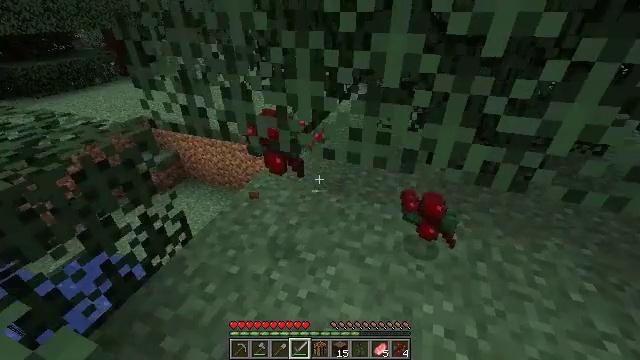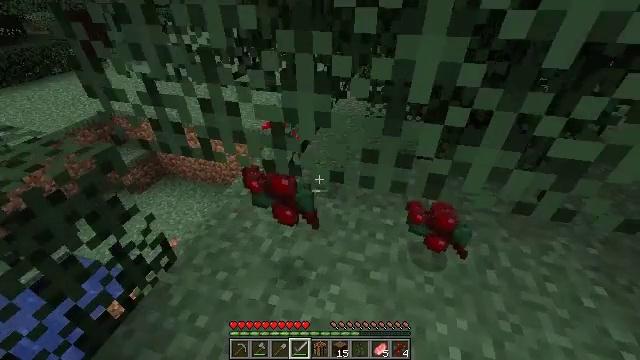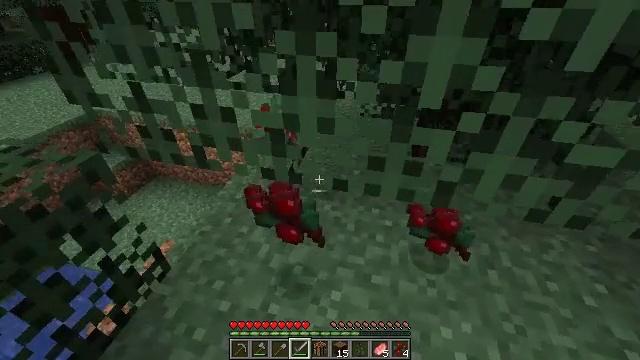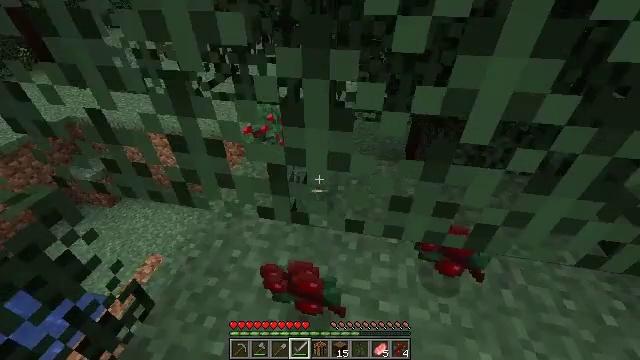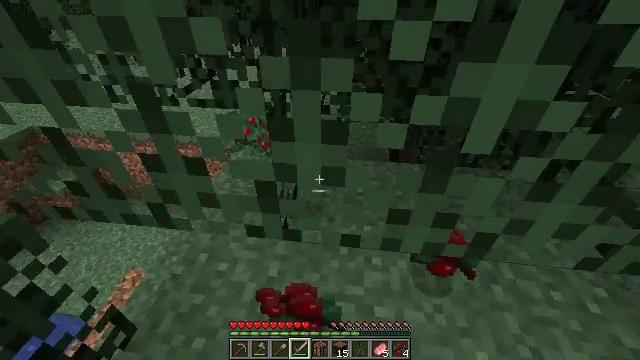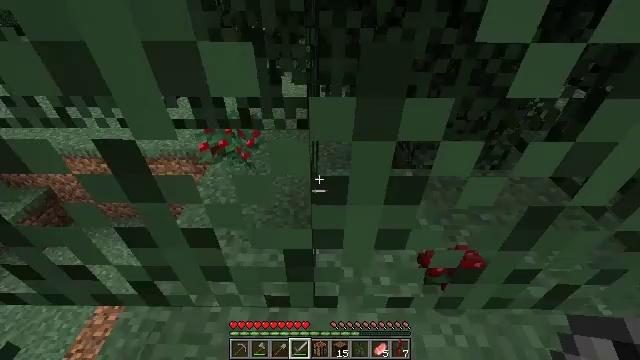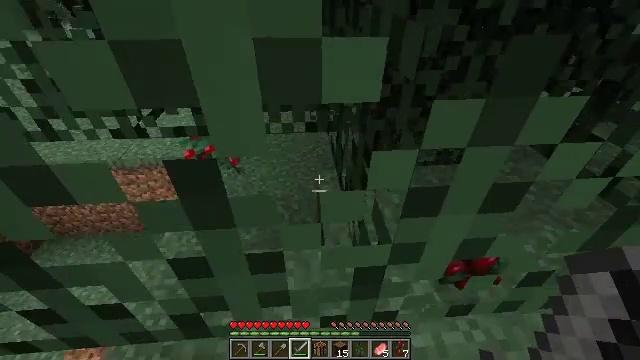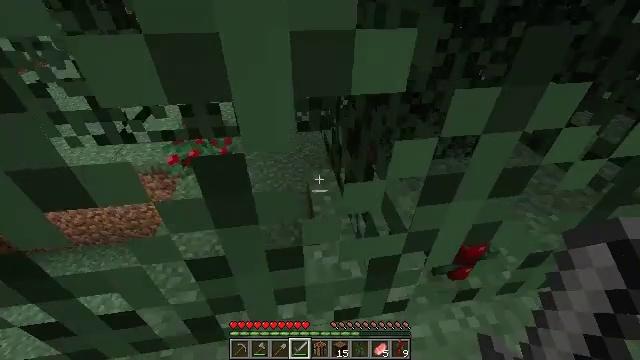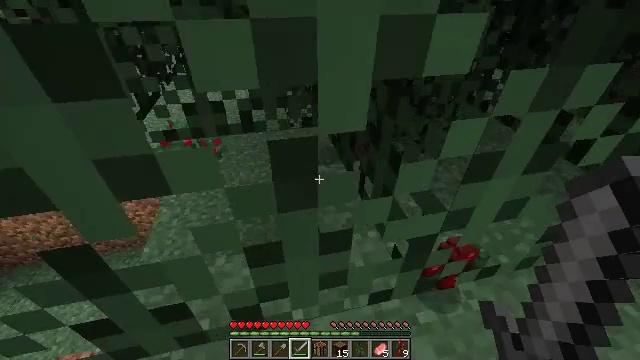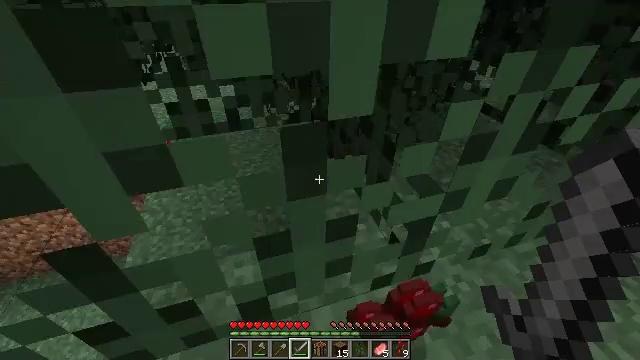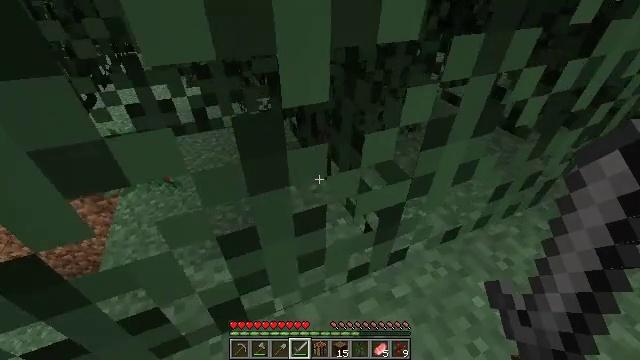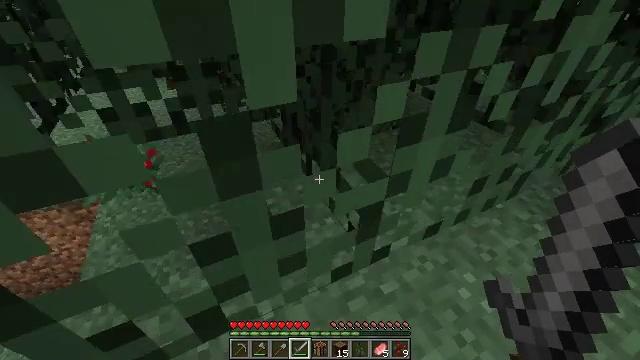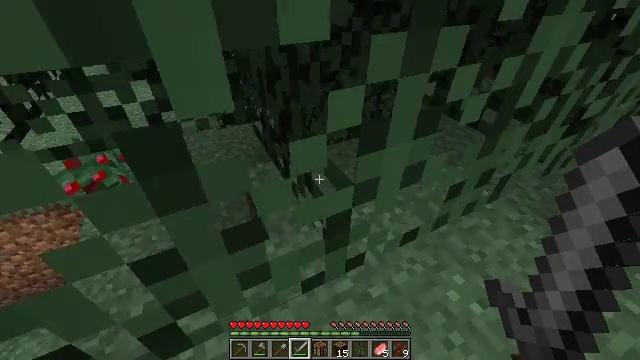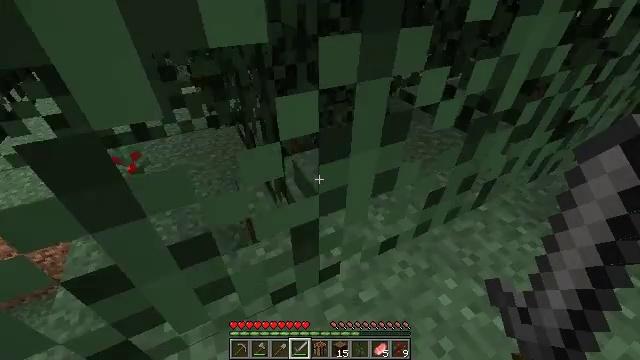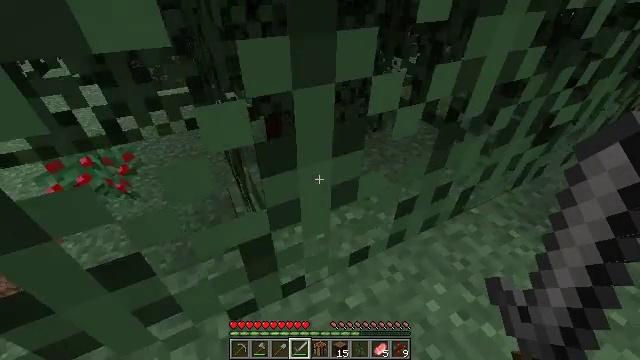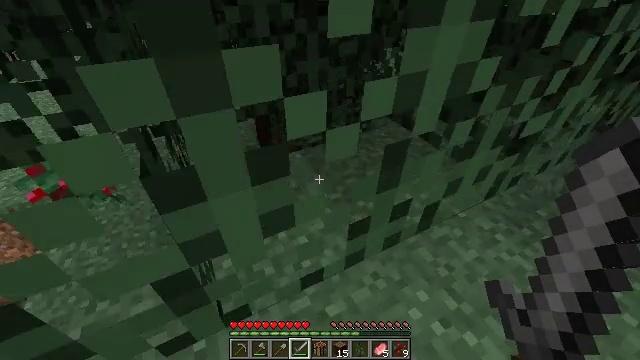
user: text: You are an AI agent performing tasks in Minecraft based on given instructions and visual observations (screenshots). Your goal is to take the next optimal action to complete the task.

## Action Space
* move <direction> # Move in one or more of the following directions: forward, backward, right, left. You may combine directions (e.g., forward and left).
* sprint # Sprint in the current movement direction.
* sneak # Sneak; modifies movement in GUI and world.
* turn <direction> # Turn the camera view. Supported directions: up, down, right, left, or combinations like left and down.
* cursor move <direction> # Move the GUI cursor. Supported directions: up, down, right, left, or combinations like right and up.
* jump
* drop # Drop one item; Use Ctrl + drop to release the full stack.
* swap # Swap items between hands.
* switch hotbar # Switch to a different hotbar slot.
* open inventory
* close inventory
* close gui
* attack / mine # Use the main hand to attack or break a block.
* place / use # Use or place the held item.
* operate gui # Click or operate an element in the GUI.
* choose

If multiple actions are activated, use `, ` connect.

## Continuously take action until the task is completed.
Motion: motion action
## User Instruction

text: Break the sweet berry bush to collect berries.
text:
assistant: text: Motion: move forward and move left, turn right and down
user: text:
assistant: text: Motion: move forward and move left, turn right
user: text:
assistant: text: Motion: move forward and move left, turn right
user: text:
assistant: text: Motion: move forward and move left, turn right
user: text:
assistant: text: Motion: move forward and move left, turn right
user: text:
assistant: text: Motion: move forward and move left, turn right
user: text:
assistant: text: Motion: move forward and move left, turn right
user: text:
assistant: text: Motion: move forward, turn right
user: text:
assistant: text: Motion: move forward, turn right
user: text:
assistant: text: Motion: move forward, turn right
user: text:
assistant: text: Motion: move forward, turn right
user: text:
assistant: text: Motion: move forward
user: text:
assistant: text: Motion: move forward
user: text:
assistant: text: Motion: move forward
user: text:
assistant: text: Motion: move forward
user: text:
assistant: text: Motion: move forward
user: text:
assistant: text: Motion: move forward
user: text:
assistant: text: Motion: move forward, turn right
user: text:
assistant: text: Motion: move forward and move right, turn right and up
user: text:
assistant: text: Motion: move forward and move right, turn right and up
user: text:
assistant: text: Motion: move right, turn right and up
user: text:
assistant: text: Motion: move right, turn right and up
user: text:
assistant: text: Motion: move right, turn right
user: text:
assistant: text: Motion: move right
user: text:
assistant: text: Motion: move forward and move right
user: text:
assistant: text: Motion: move forward and move right
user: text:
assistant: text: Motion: move forward and move right
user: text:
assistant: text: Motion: move forward and move right
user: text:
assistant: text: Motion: move forward and move right
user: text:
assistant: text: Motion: move forward and move right